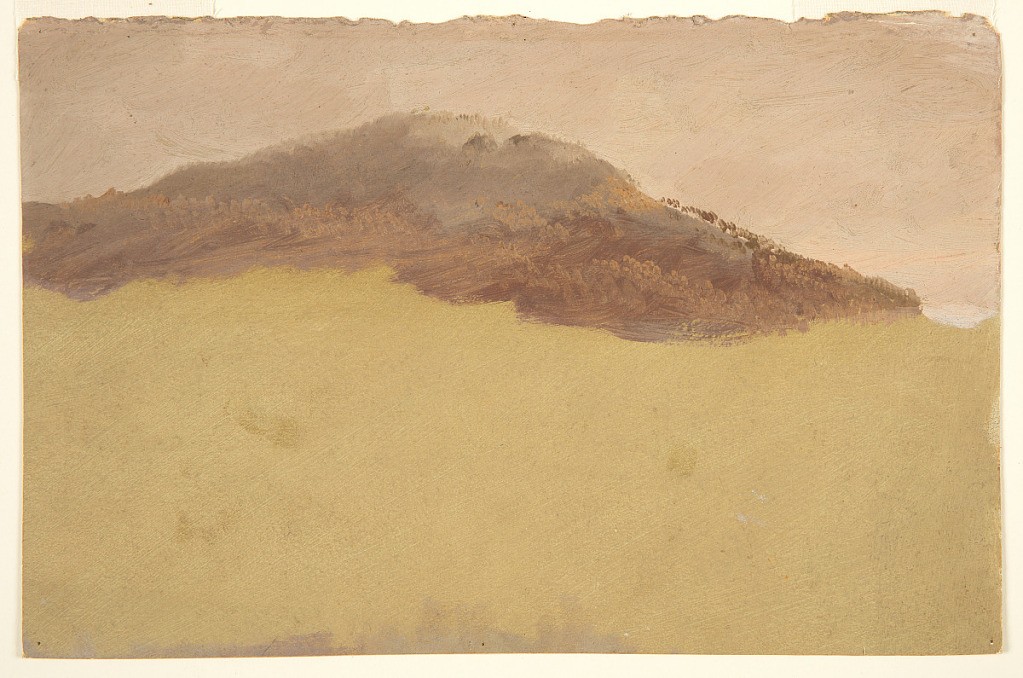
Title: Wooded Hillside
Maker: Frederic Edwin Church, American, 1826–1900
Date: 1870–80
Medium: Brush and oil on white paperboard
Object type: Drawing
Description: Landscape sketch showing a partially completed view of a wooded hillside, possibly in Vermont. The lower half of the composition is unrendered, showing only the pale green ground used by the artist. At upper center, a hill with a rounded top is shown covered with purple-brown trees and other indistinct vegetation. The overcast sky above and behind it is given a warm tint.